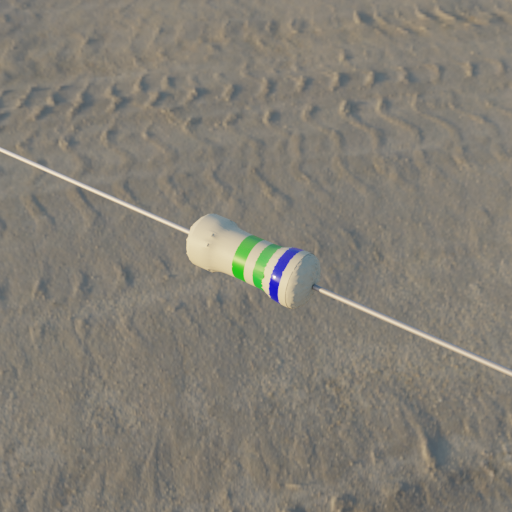
Resistor colour bands (in order): green, green, blue